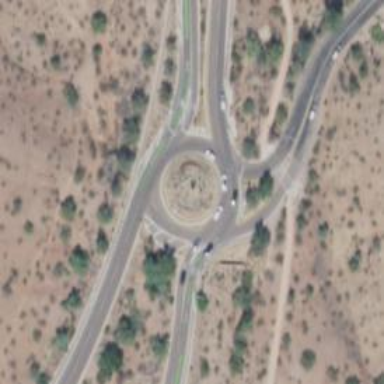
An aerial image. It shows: Secondary road with asphalt surface leading to roundabout.